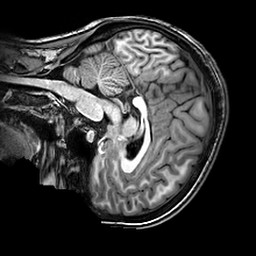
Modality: T1w
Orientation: sagittal
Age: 19
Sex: female